Question: I'm working on a Selenium project and the system I need to test is using an SSL certificate. Every time when I try to login we are getting this "Select a certificate" window which we cannot handle with WebDriver.

I have tried clicking OK button using AutoItx as below. But the 'Send("{ENTER}")' is not the best option.
'''
if (AutoItX.WinWaitActive("data:, - Google Chrome", "", 10) == 0)
{
AutoItX.WinActivate("data:, - Google Chrome");
AutoItX.Send("{ENTER}");
}
'''
Is there a way to click on OK button using AutoItX? Or is there a way we can load this certificate when defining ChromeDriver by using Capabilities?
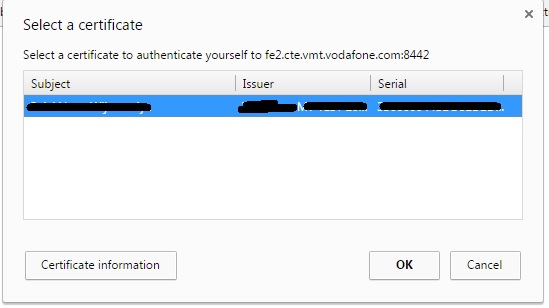
Answer: ## Chrome Version 59.0.3071.86 (64-Bit), Win 7 Enterprise:
Create registry key:
'''
HKEY_LOCAL_MACHINE\SOFTWARE\Policies\Google\Chrome\AutoSelectCertificateForUrls
'''
Here create new String value (REG_SZ) with name 1
As Value data enter:
'''
{"pattern":"[*.]","filter":{}}
'''
<URL>
For more information on this key I found:
> The value must be an array of stringified JSON dictionaries. Each dictionary must have the form { "pattern": "$URL_PATTERN", "filter" : $FILTER }, where $URL_PATTERN is a content setting pattern. $FILTER restricts from which client certificates the browser will automatically select. Independent of the filter, only certificates will be selected that match the server's certificate request. If $FILTER has the form { "ISSUER": { "CN": "$ISSUER_CN" } }, additionally only client certificates are selected that are issued by a certificate with the CommonName $ISSUER_CN. If $FILTER is the empty dictionary {}, the selection of client certificates is not additionally restricted.
on <URL>
## Chrome Version 87.0.4280.141 (64-Bit), Win 10 Enterprise:
Create registry key:
'''
HKEY_LOCAL_MACHINE\SOFTWARE\Policies\Google\Chrome\AutoSelectCertificateForUrls
'''
Here create new String value (REG_SZ) with name 1
As Value data enter:
'''
{"pattern":"[*.]mycompany.com","filter":{"ISSUER":{"CN":"MyCompanyCA"}}}
'''
<URL>
MyCompanyCA and the subdomain mycompany.com must be replaced with your corresponding url and issuing company.